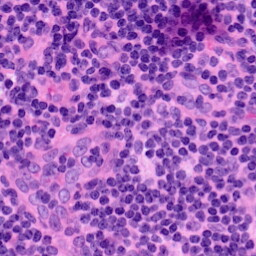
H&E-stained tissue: LymphNode